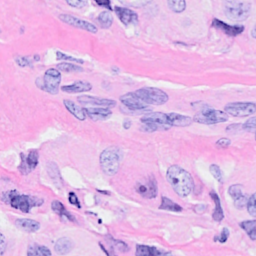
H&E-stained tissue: Breast